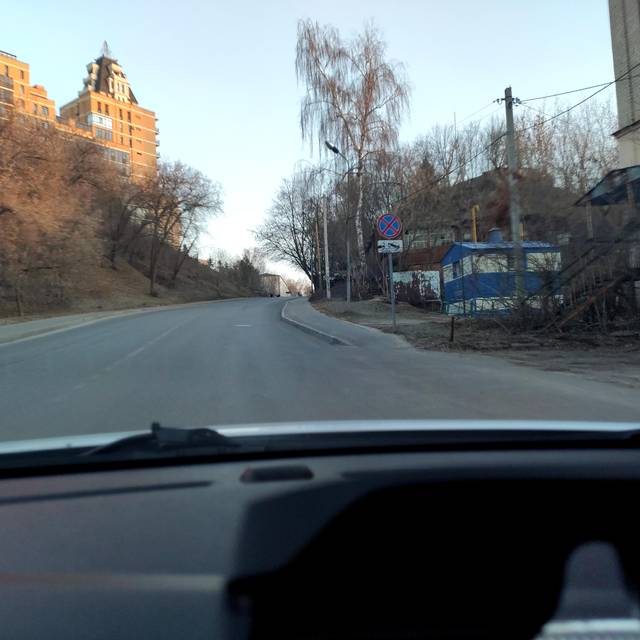
Region: Russia
Coordinates: 55.8, 49.14